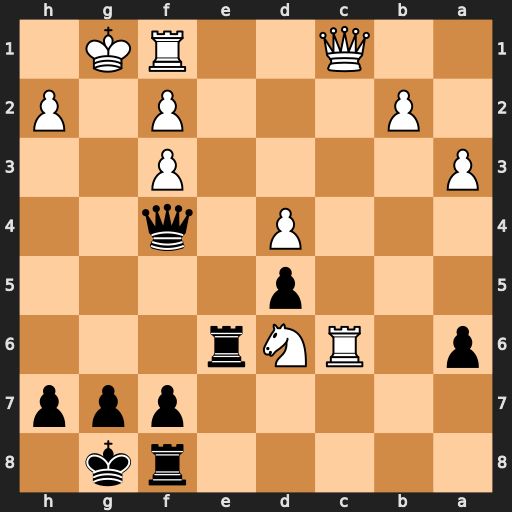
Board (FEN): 5rk1/5ppp/p1RNr3/3p4/3P1q2/P4P2/1P3P1P/2Q2RK1
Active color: b
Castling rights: -
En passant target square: -
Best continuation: Rg6+ Kh1 Qxf3#